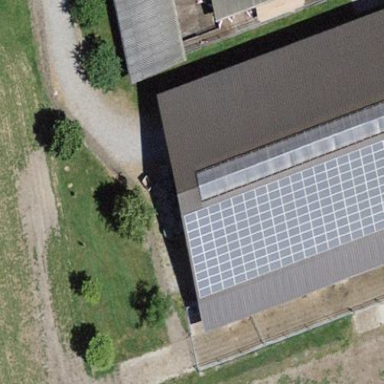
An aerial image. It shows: Solar power generator with photovoltaic panels.